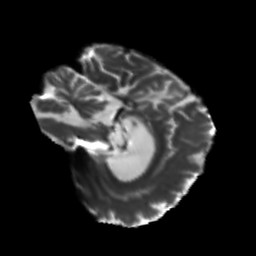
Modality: T2w
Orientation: sagittal
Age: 51
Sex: male
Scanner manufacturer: siemens
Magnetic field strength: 3 T
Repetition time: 5.47 s
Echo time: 0.0854 s